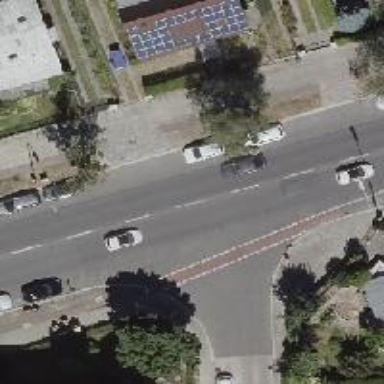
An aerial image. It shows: Tertiary road with asphalt surface. It has separate cycle track. There is parallel on-street parking on the left side with sidewalks on both sides.